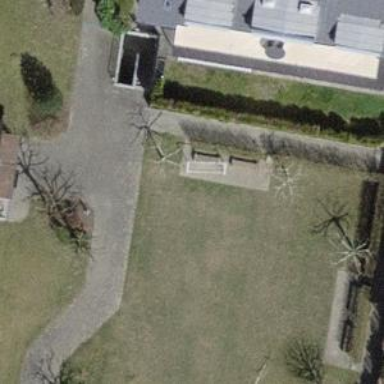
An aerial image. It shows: Bench for seating.